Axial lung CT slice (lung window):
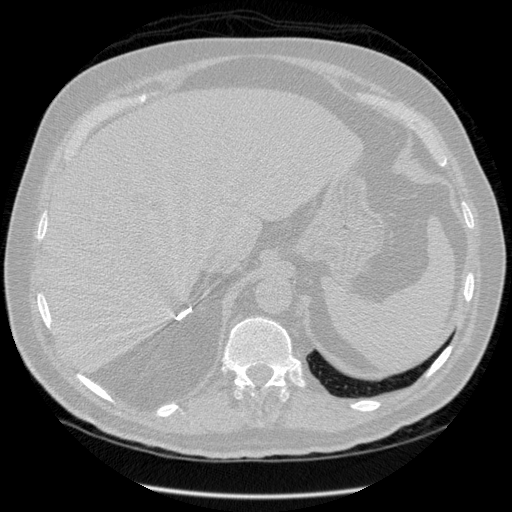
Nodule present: no